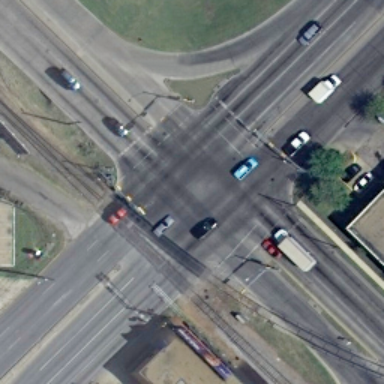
An intersection with some cars on the road .